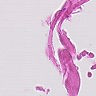
Metastatic tissue present: no